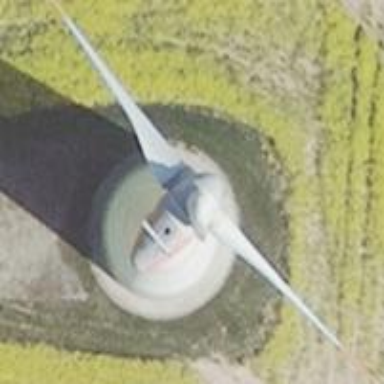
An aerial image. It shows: Wind generator using horizontal axis wind turbines.